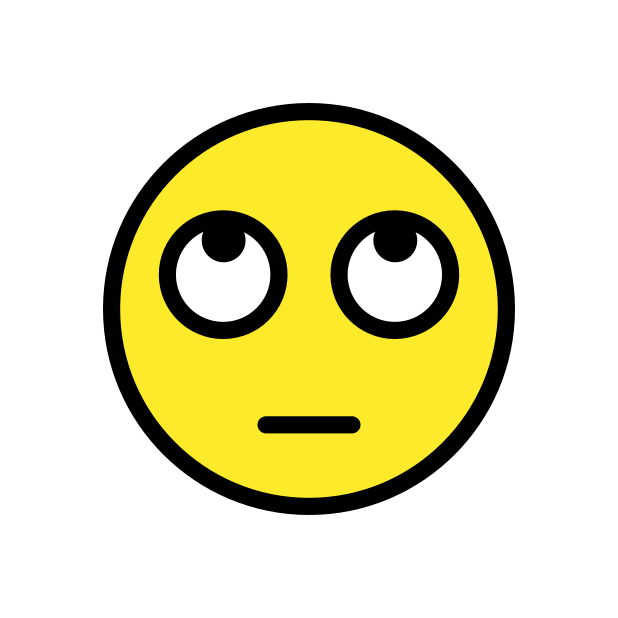
face with rolling eyes